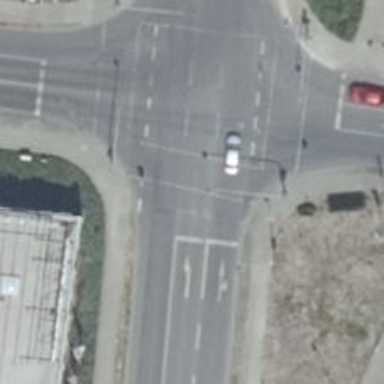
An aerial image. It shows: Road with traffic signals.